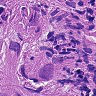
Metastatic tissue present: yes